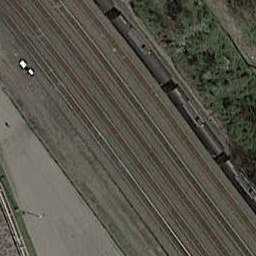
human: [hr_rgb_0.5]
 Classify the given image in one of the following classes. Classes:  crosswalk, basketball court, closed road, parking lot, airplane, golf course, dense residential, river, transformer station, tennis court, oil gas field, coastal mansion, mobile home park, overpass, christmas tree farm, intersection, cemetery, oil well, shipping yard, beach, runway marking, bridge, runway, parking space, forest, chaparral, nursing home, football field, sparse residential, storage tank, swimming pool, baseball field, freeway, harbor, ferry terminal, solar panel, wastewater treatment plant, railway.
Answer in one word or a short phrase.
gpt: railway